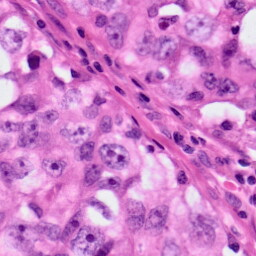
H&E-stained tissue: Lung